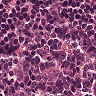
Metastatic tissue present: no